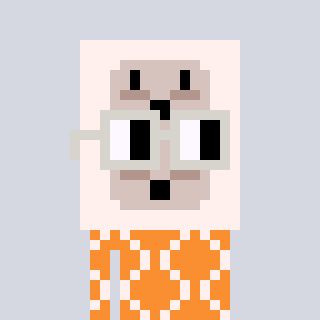
a pixel art character with square light gray glasses, a outlet-shaped head and a orange-colored body on a cool background